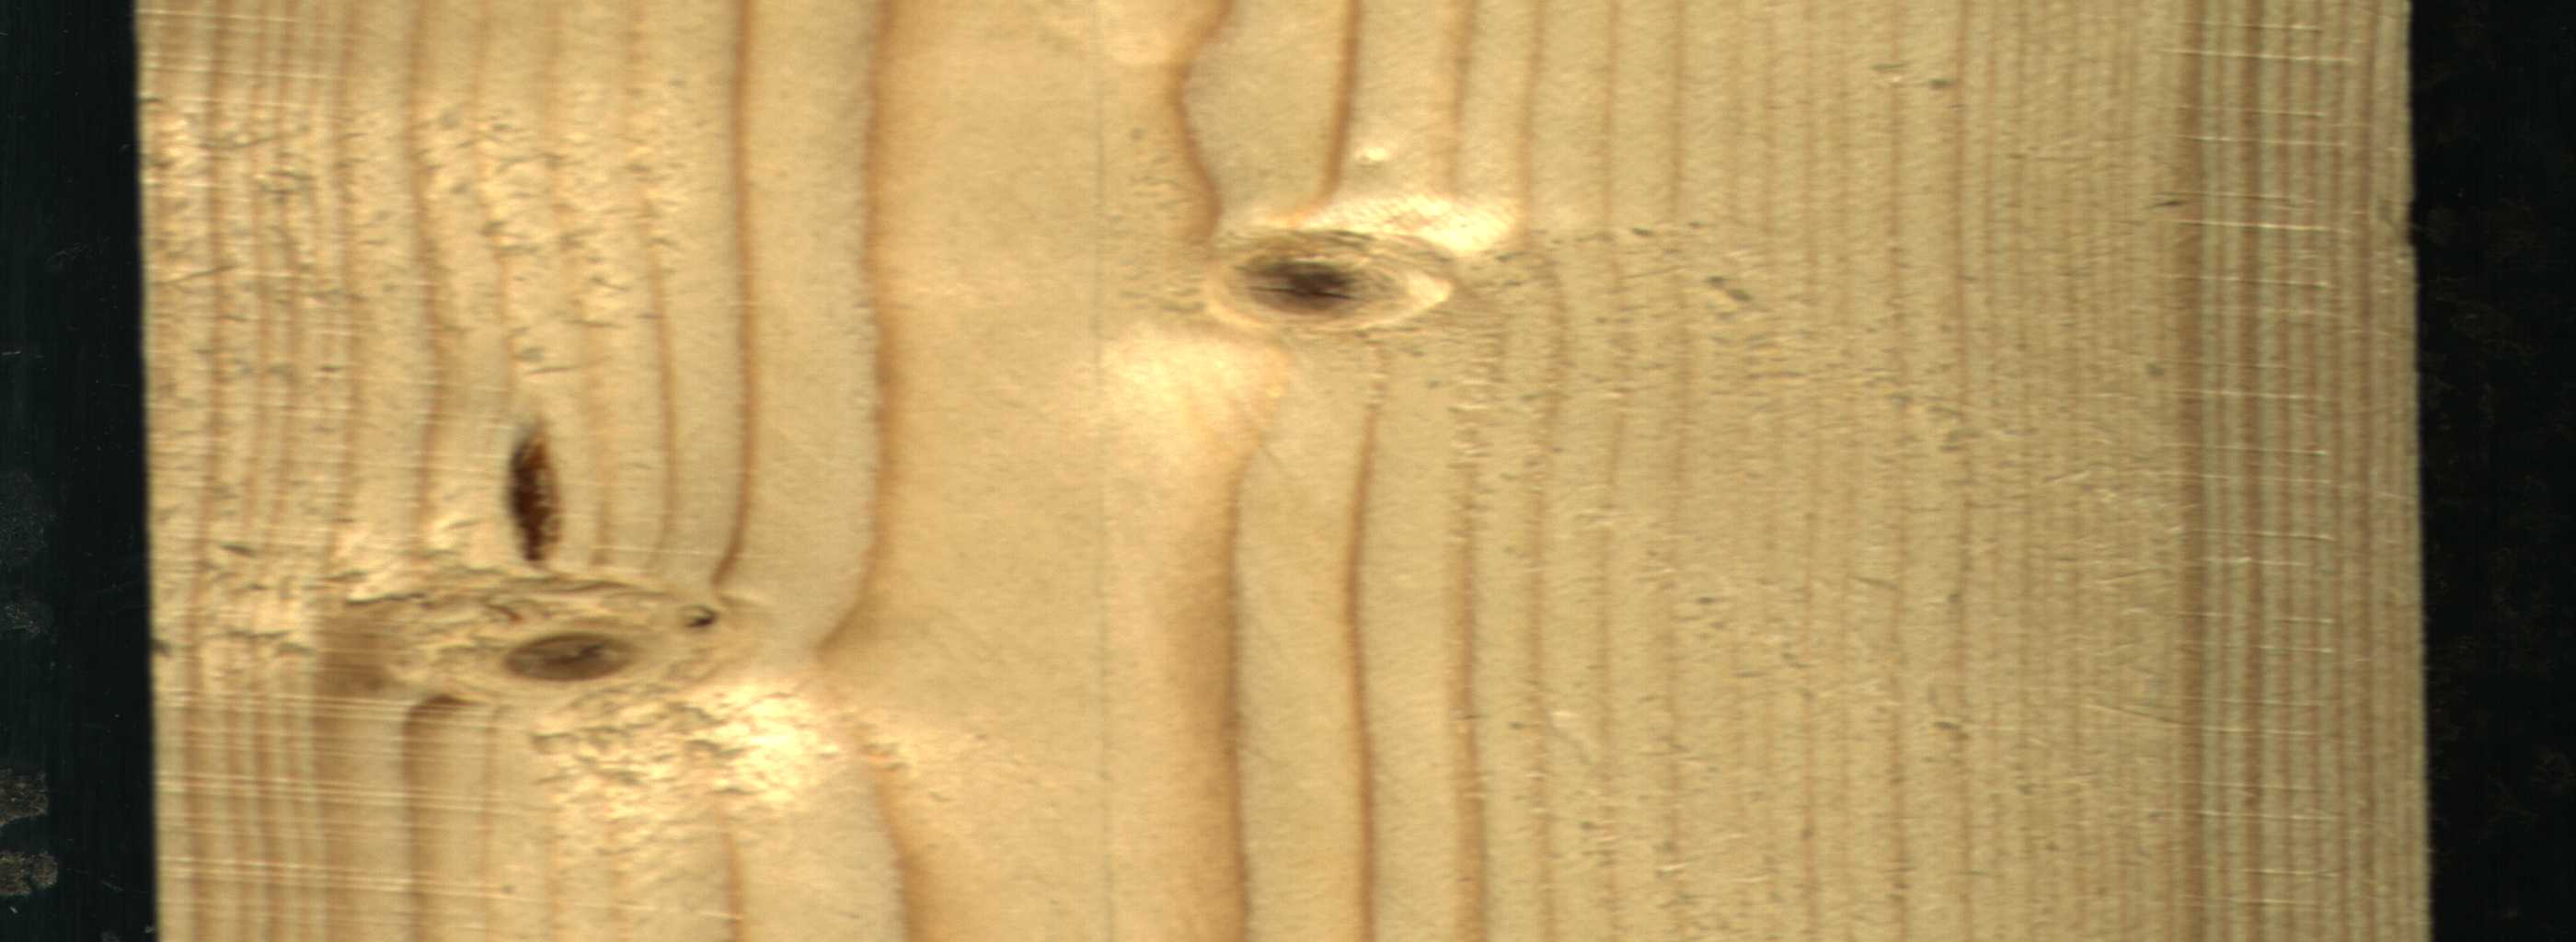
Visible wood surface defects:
resin
Live_Knot
Live_Knot
Live_Knot